Field crop: maize
Growth stage: 2
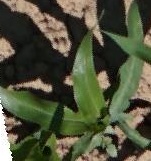
Species: maize